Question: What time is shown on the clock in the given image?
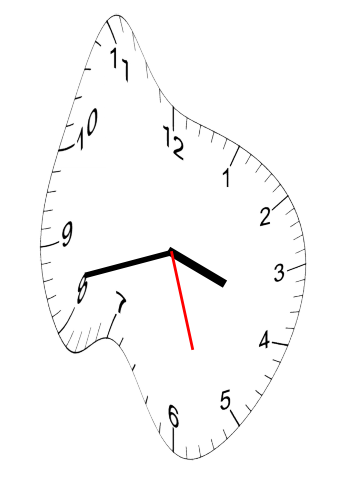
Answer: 03:42:27